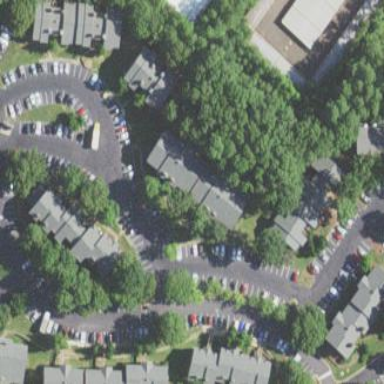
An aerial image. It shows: Residential building.